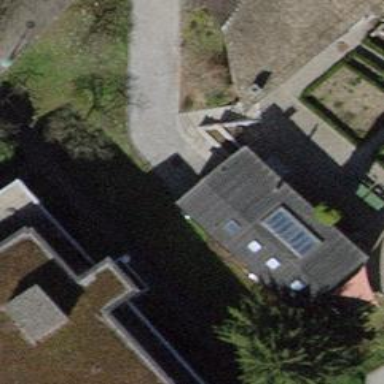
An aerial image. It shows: Driveway with sett surface.